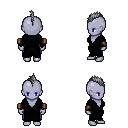
a pixel art fantasy rpg character, female body template, dark elf, purple skin, gray robe, magenta pants, gray mohawk hairstyle, leather bracers, four views (front, back, left, right), 2x2 character sprite sheet, small pixel art, hard edges, no anti-aliasing